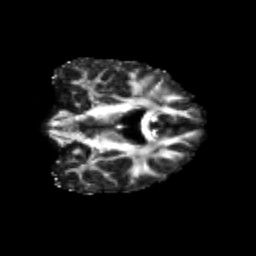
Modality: FA
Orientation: coronal
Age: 36
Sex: male
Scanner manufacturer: siemens
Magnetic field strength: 3 T
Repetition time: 3.5 s
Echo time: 0.125 s